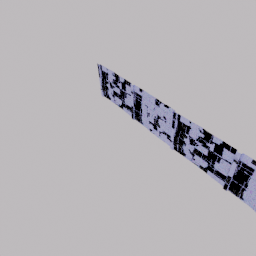
Label: architecture